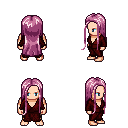
a pixel art fantasy rpg character, male body template, human, light skin, red robe, gold greaves, pink extra-long hairstyle, four views (front, back, left, right), 2x2 character sprite sheet, small pixel art, hard edges, no anti-aliasing